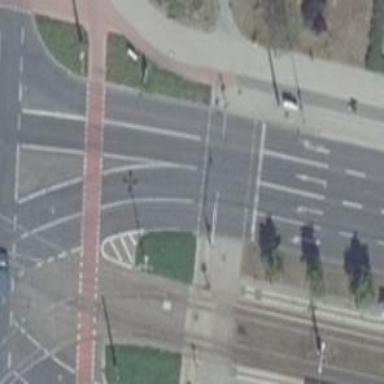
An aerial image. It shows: Road with traffic signals and crossing with traffic signal on island.